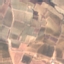
Land use / land cover: PermanentCrop